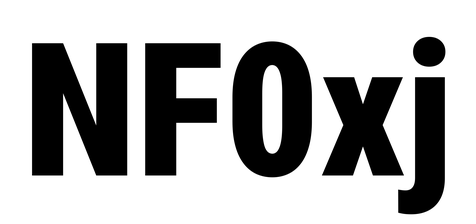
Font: Roboto_Condensed_Black